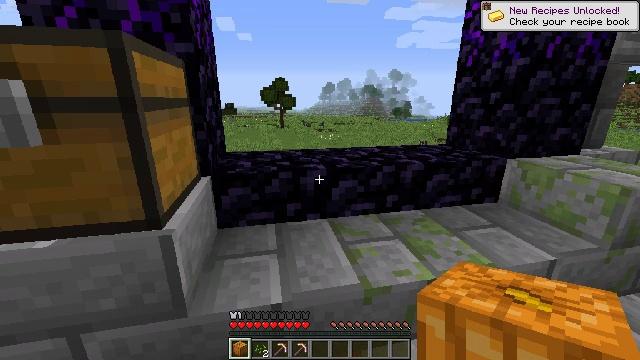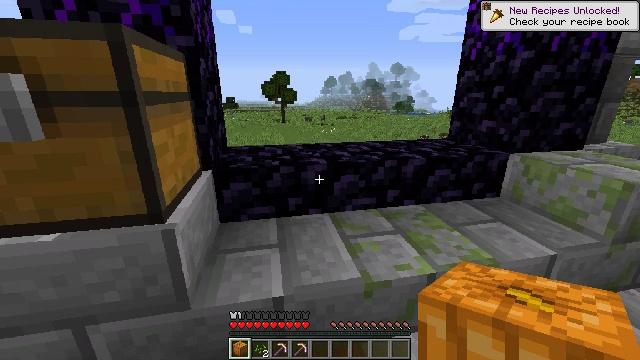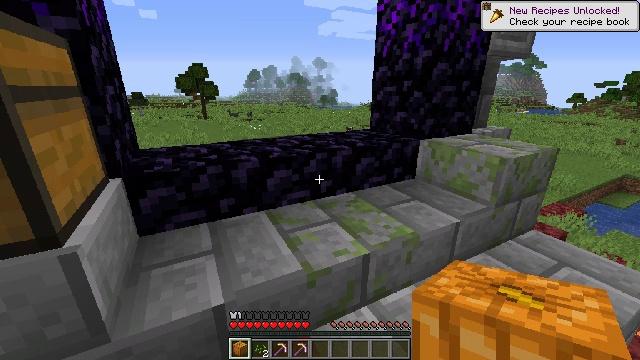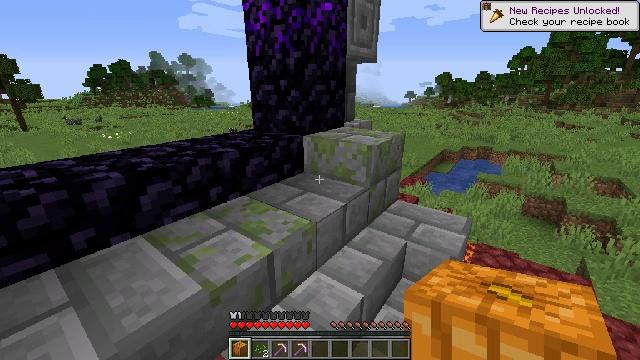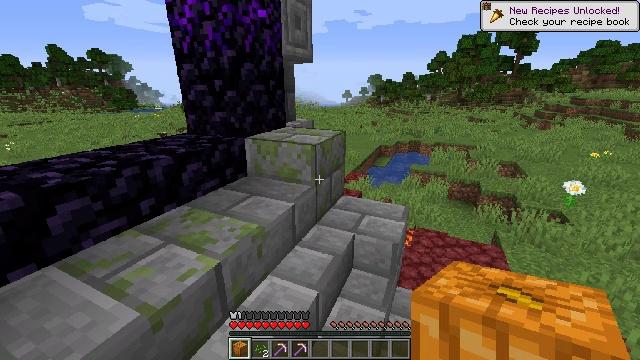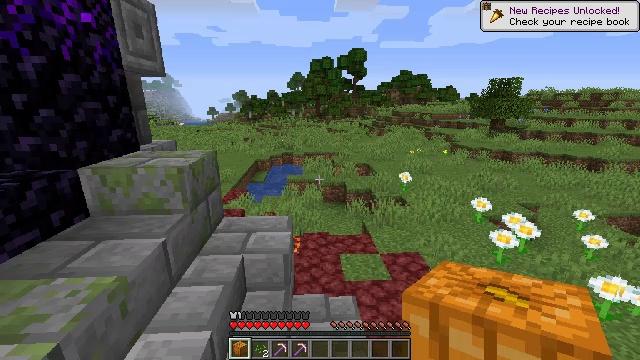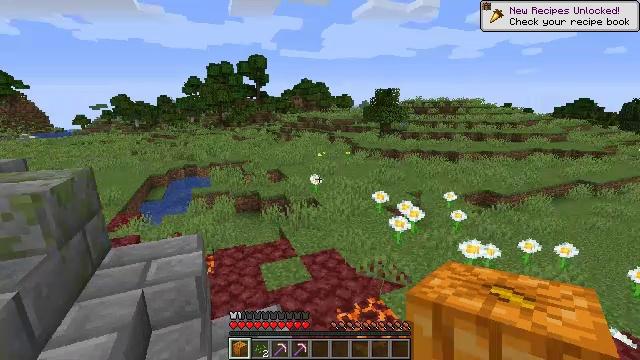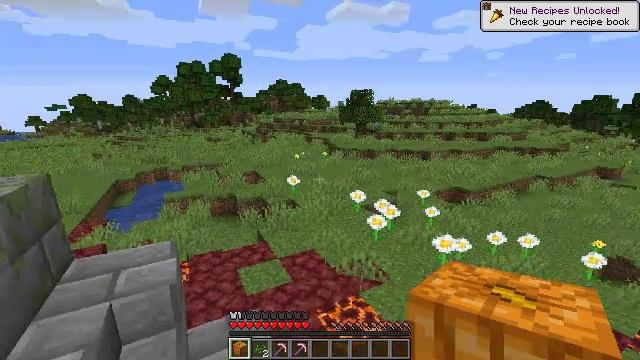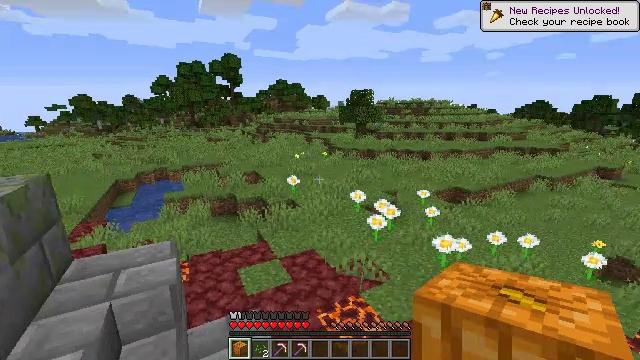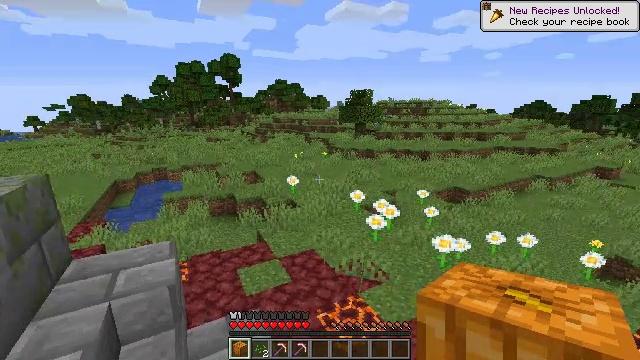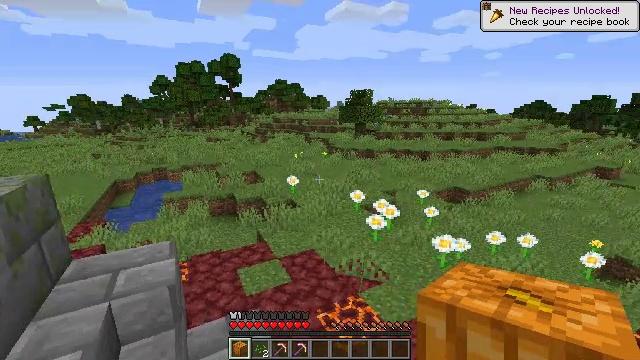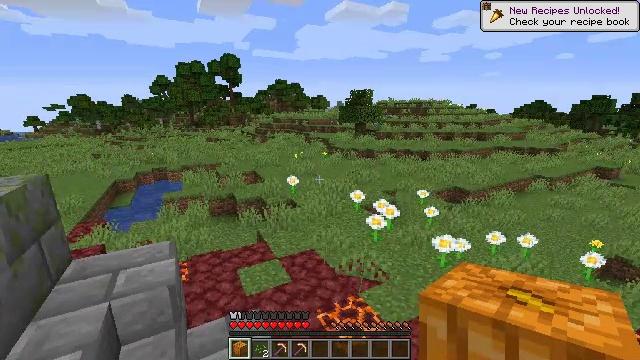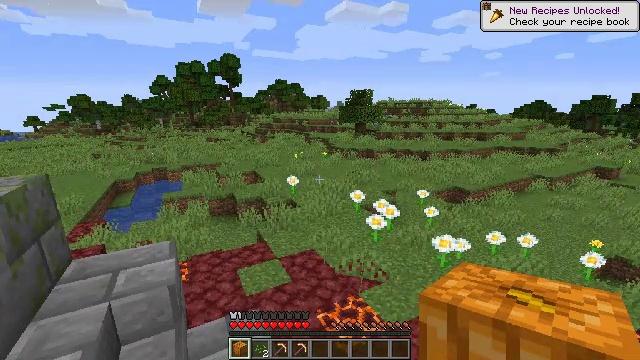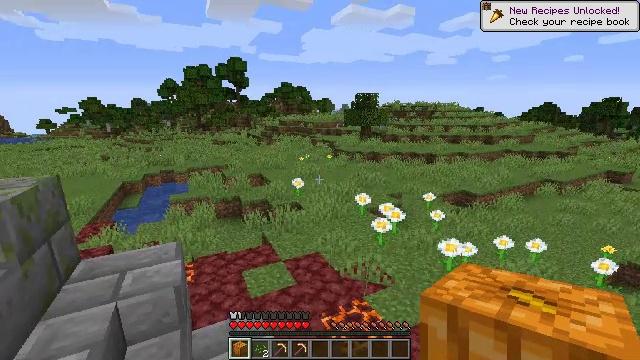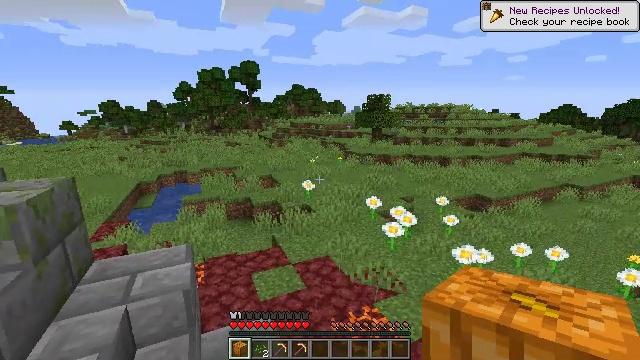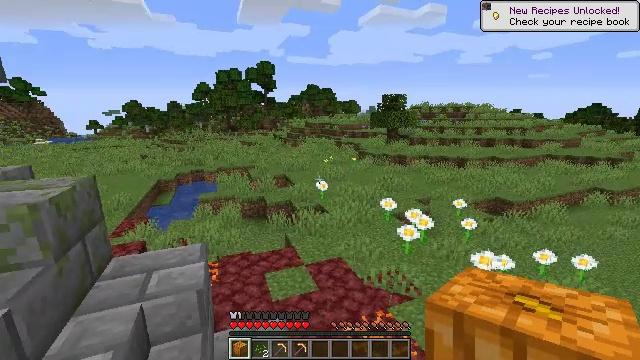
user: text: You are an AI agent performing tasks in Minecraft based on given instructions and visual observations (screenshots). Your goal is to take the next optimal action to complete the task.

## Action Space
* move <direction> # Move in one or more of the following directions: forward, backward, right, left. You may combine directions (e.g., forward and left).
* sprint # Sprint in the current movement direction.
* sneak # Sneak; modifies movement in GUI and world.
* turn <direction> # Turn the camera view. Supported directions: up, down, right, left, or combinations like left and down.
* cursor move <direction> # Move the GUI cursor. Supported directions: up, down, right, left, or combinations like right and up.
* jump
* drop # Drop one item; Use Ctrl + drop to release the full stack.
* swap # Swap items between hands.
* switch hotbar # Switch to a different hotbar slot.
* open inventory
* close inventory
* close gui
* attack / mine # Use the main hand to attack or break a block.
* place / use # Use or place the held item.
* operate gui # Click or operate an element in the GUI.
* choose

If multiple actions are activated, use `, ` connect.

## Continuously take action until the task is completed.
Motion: motion action
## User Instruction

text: Harvest grass block to clear the area.
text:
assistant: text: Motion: turn down
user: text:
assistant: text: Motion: turn right and down
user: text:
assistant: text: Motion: turn right
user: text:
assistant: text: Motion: turn right
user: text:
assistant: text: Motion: turn right and up
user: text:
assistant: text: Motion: turn right and up
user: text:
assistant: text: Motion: turn right
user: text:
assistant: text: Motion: no_op
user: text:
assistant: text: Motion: no_op
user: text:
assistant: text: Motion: no_op
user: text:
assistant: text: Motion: no_op
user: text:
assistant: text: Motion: no_op
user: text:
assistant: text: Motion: turn left
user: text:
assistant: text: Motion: move forward, turn left
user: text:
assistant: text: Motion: move forward, turn left
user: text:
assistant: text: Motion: move forward, turn left and down
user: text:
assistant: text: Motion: move forward, turn left and down
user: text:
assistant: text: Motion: move forward, turn left and down
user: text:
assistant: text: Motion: move forward, turn left and down
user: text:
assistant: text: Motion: move forward, turn left and down
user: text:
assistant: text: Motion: move forward, turn down
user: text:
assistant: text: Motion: move forward
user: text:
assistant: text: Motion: move forward
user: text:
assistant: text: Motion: move forward, turn down
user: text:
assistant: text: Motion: move forward
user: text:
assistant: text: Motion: move forward
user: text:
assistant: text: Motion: move forward
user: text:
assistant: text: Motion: move forward, turn right
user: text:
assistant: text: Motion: move forward, turn right
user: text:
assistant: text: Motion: move forward